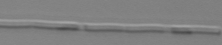
Label: Pseudo-nitzschia